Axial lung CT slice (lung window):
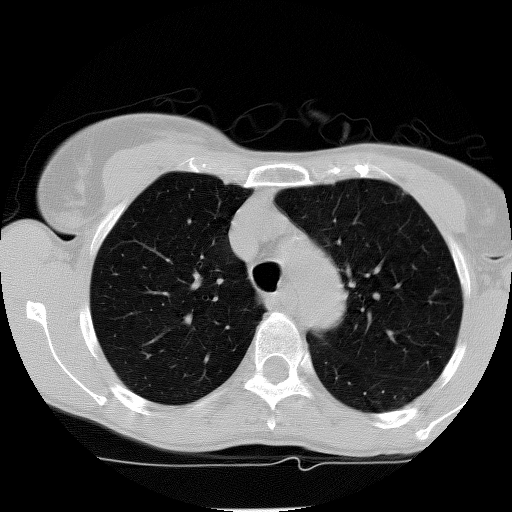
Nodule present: no